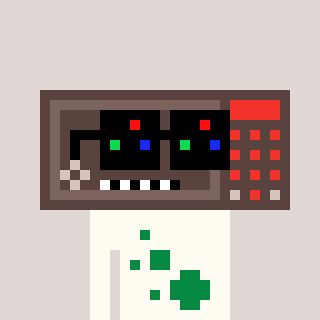
a pixel art character with square black sunglasses, a wallsafe-shaped head and a grayscale-colored body on a warm background